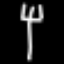
Label: fork